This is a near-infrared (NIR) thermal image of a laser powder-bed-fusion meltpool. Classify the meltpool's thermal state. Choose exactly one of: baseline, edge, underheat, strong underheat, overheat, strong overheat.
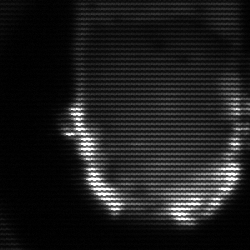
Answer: strong underheat